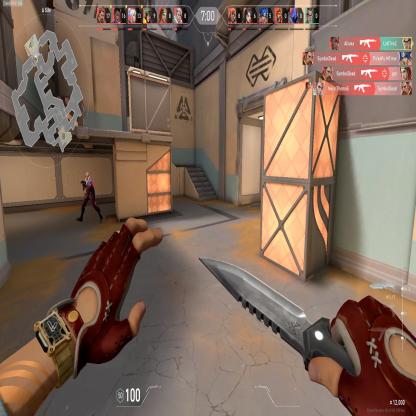
Label: enemy